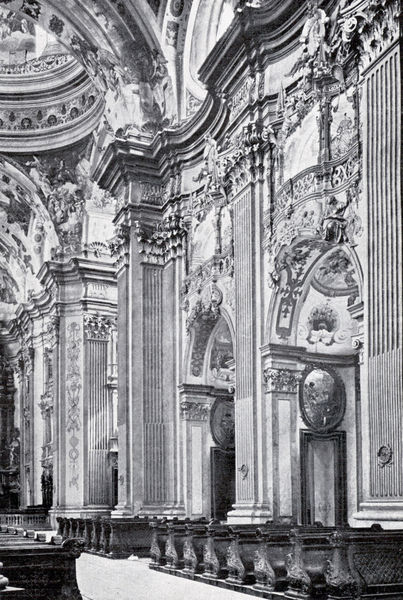
Titel: St. Petrus und Paulus (Innenraum: Südwand)
Künstler: Jakob Prandtauer
Standort: Melk
Institution: St. Petrus und Paulus
Schlagwörter: gemälde, himmel, kämpfer, weiß, ausschnitt, fenster, frankreich, grau, hell, holz, licht, marmor, pfeiler, schmuck, schwarz, säule, säulen, tür, gebäude, malerei, ornament, wand, architektur, barock, sockel, stein, bild, innenraum, brüstung, kirche, boden, gold, decke, innen, rokoko, oval, rund, engel, kanneliert, schiff, seitlich, bilder, bogen, italien, türen, linien, bank, empore, pilaster, figuren, rundbogen, kuppel, bordüre, gestühl, detail, ornamente, verzierung, wandmalerei, stuck, halle, foto, fotografie, photographie, bögen, gang, gewölbe, medaillon, kirch, kreuz, religion, münchen, dom, groß, schwarzweiss, altar, architrav, bänke, hauptschiff, kapitelle, langhaus, rom, kapitell, girlanden, photo, reihen, fries, sims, kirchenbank, kirchenschiff, mittelgang, seiten, gesims, kirchenbänke, mittelschiff, voluten, blickrichtung, seitenschiff, jesus, simse, fluchtpunkt, apsis, kirchenraum, rundbögen, fresken, chor, kapelle, kanneluren, fresko, prunk, putten, geschweift, korinthisch, christen, streben, sakral, aufnahme, verzierungen, christentum, freskos, geschnitzt, sakralbau, basilika, gebälk, nischen, deckenmalerei, kriche, tonnengewölbe, saalkirche, abseiten, hallenkirche, kapellen, halbsäulen, wandgliederung, seitenkapellen, tambour, halbsäule, pendentif, medaillons, wandpfeiler, kupel, seitenkapelle, gebundenes system, jesuiten, auschnitt, wandpfeilerkirche, seitenaltar, gesime, asam, rockocko, schildbogen, kompositkapitell, kanellure, ekirche, prachvoll, sitlich, gebrüder asam, bid einer kirche, viel kirchenbänke, hohe säulen, gnag, frankreixch, wandmalereie, reiehn